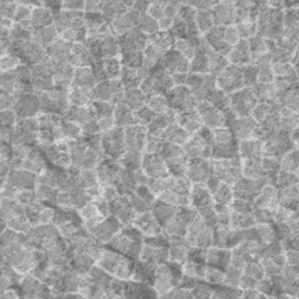
Label: frost